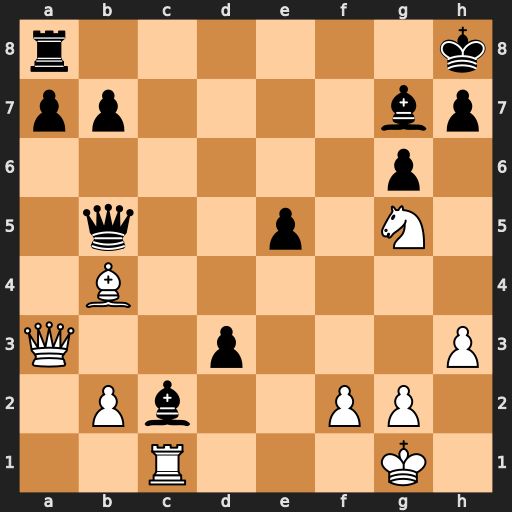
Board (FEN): r6k/pp4bp/6p1/1q2p1N1/1B6/Q2p3P/1Pb2PP1/2R3K1
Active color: w
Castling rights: -
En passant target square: -
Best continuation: Nf7+ Kg8 Qa2 h6 Nd6+ Kh7 Nxb5